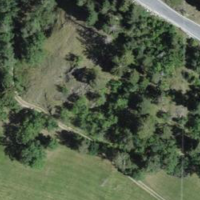
EUNIS habitat code: 23
Species observed at this site:
Orchis militaris
Salvia pratensis